Question: I want to set my textview in -90 degrees means i haver to show it like this! i ahve to show 8 textviews in single linear layout. i am able to rotate but i can see only one textview.Please can any one help me with some example.

Thanks in advance.
'''
public class AngledTextView extends TextView
{
public AngledTextView(Context context, AttributeSet attrs)
{
super(context, attrs);
}
@Override
protected void onDraw(Canvas canvas)
{ // Save the current matrix
canvas.save();
// Rotate this View at its center
canvas.rotate(270,this.getWidth()/2, this.getHeight() /2);
// Draw it
super.onDraw(canvas);
// Restore to the previous matrix
canvas.restore();
}
}
'''
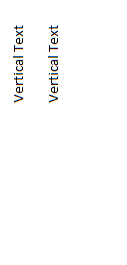
Answer: for a vertical TextView i used the following code and it worked perfectly.
'''
public class VerticleTextView extends TextView {
final boolean topDown;
public VerticleTextView(Context context, AttributeSet attrs){
super(context, attrs);
final int gravity = getGravity();
if(Gravity.isVertical(gravity) && (gravity&Gravity.VERTICAL_GRAVITY_MASK) == Gravity.BOTTOM) {
setGravity((gravity&Gravity.HORIZONTAL_GRAVITY_MASK) | Gravity.TOP);
topDown = false;
}else
topDown = true;
}
@Override
protected void onMeasure(int widthMeasureSpec, int heightMeasureSpec){
super.onMeasure(heightMeasureSpec, widthMeasureSpec);
setMeasuredDimension(getMeasuredHeight(), getMeasuredWidth());
}
@Override
protected void onDraw(Canvas canvas){
TextPaint textPaint = getPaint();
textPaint.setColor(getCurrentTextColor());
textPaint.drawableState = getDrawableState();
canvas.save();
if(topDown){
canvas.translate(getWidth(), 0);
canvas.rotate(90);
}else {
canvas.translate(0, getHeight());
canvas.rotate(-90);
}
canvas.translate(getCompoundPaddingLeft(), getExtendedPaddingTop());
getLayout().draw(canvas);
canvas.restore();
}
}
'''